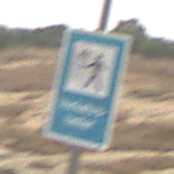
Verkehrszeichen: Verkehrshelfer
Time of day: MorningAfternoon
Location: Outdoor (Nature)
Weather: Overcast
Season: NotSpecified
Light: Natural